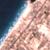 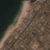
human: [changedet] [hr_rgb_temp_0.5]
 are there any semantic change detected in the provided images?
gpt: The coast has been extended towards the sea.